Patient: sex F, age 66
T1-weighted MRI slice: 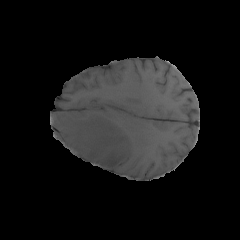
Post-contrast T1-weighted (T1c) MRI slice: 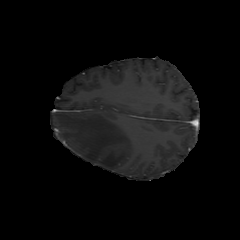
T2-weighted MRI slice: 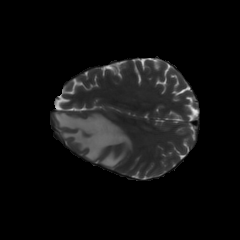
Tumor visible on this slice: yes
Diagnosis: Glioblastoma, IDH-wildtype
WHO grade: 4